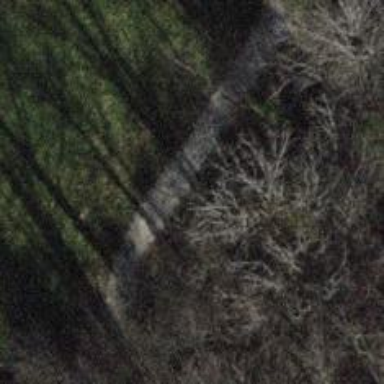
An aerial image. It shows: Unpaved path.